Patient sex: F
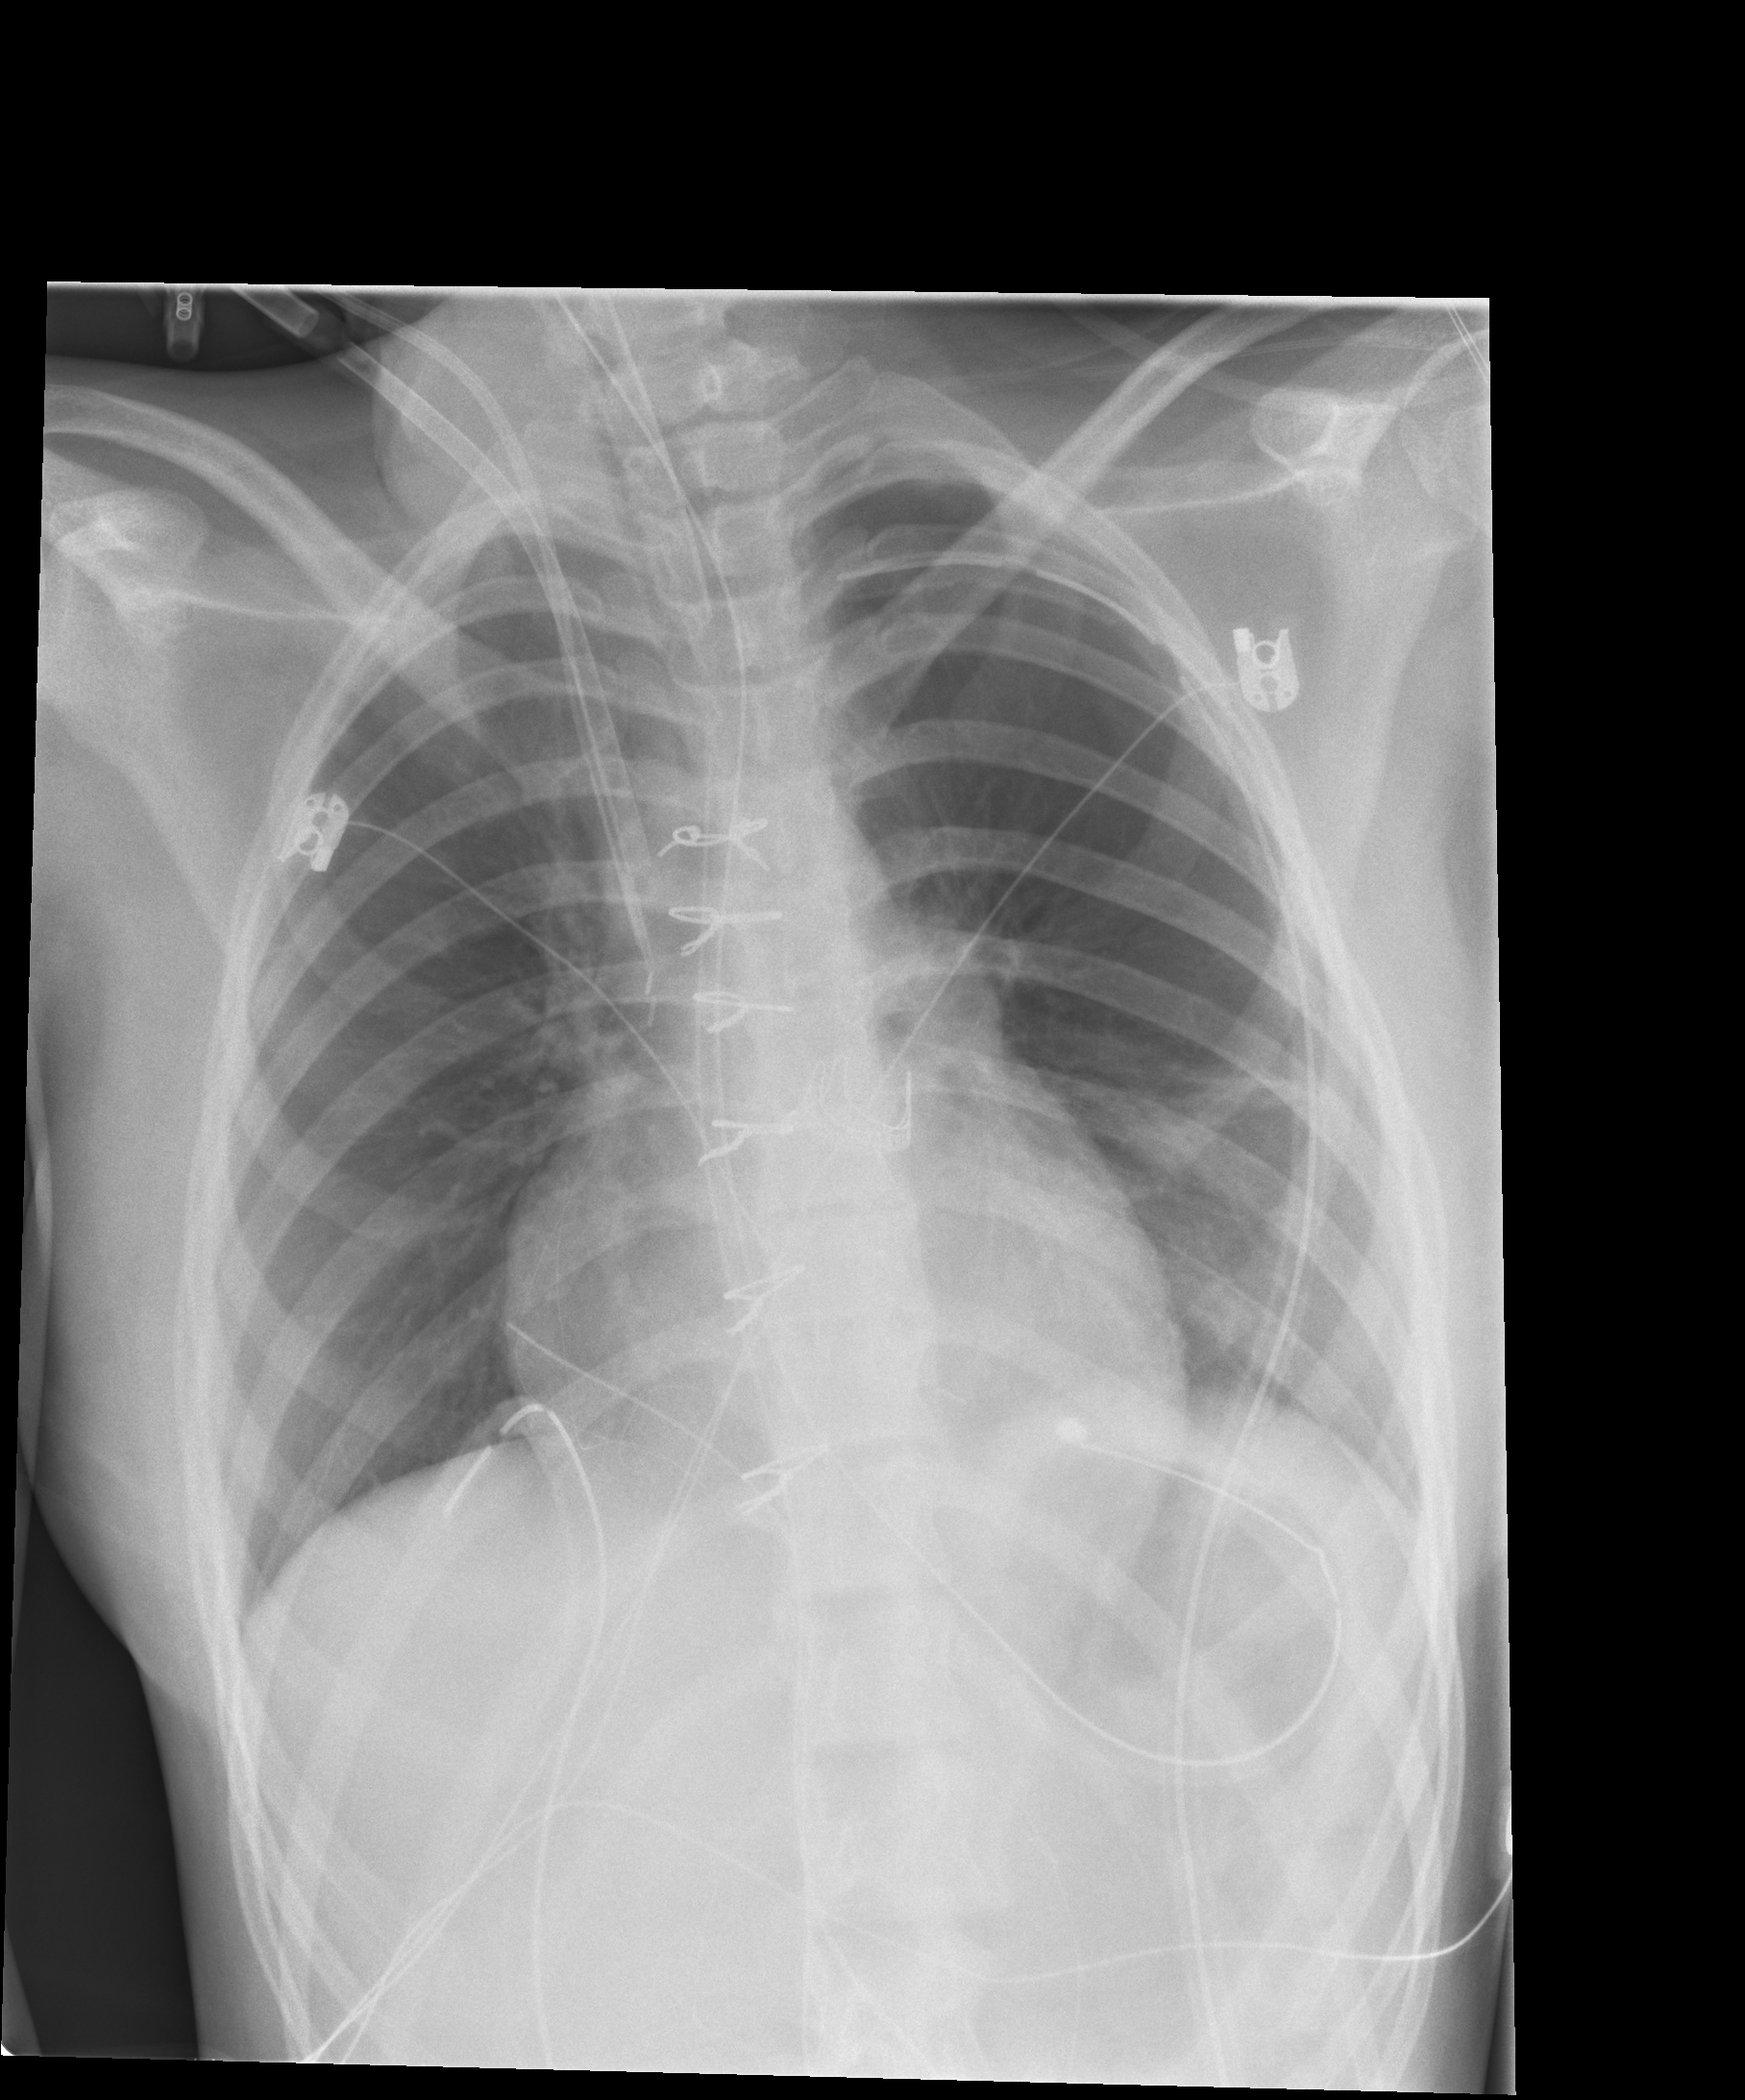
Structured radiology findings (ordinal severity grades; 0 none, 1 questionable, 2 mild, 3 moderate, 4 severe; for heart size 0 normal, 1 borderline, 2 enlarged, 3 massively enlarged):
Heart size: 0
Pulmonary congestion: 0
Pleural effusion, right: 0
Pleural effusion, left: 0
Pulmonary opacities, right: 0
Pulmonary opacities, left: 0
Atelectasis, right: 0
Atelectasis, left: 2